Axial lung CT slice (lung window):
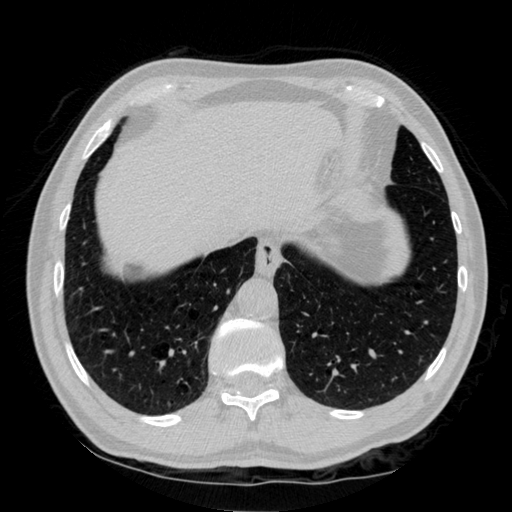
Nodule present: no